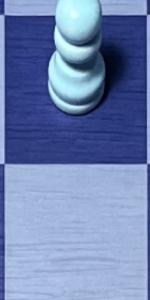
Label: Empty